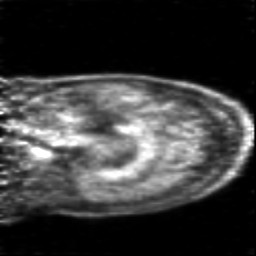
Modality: PET
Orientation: sagittal
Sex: female
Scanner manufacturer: siemens